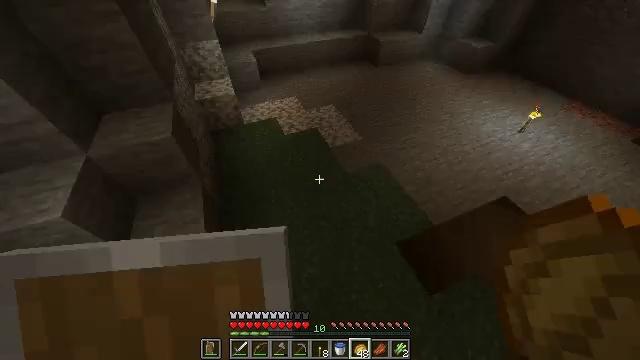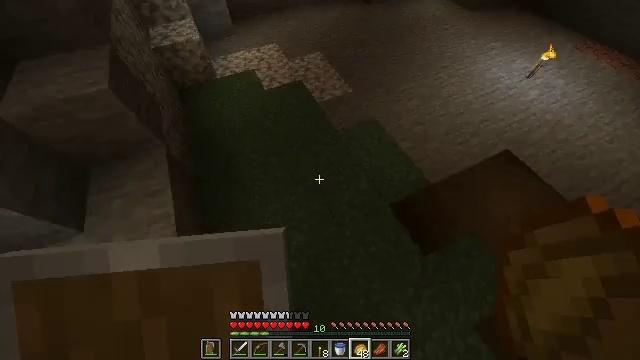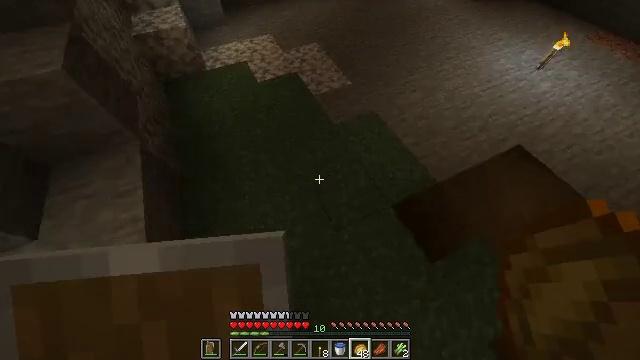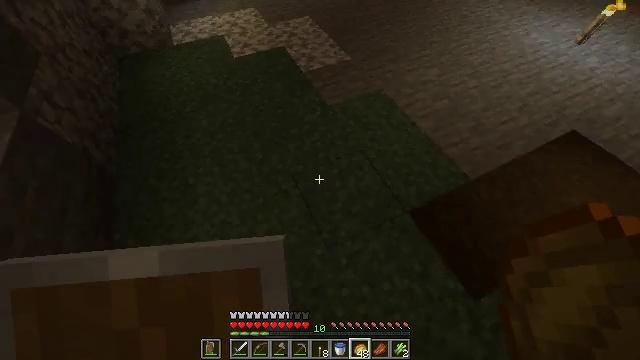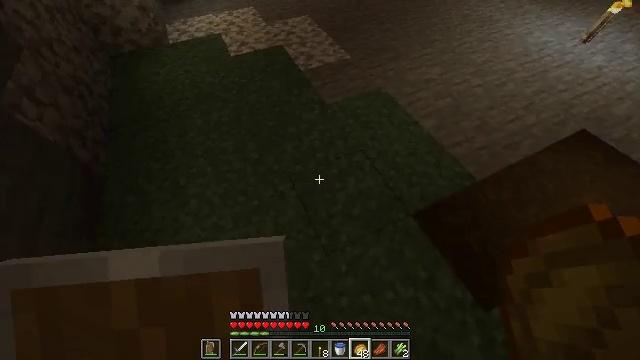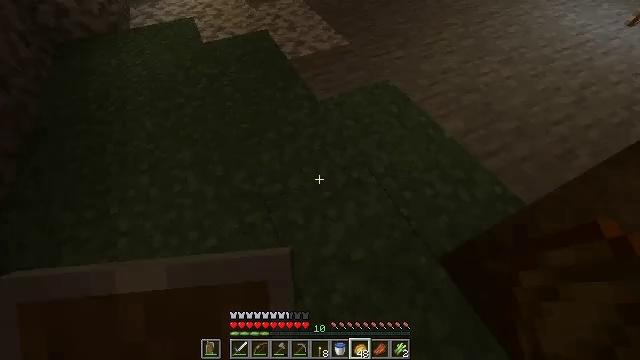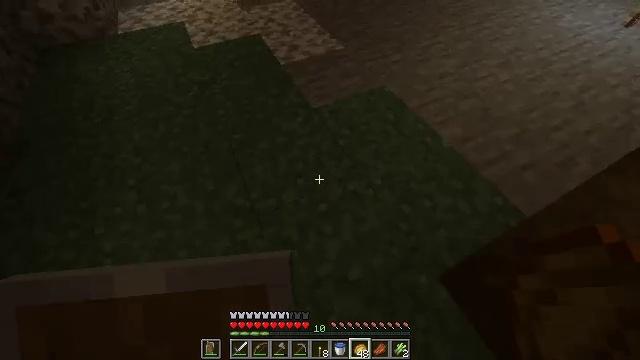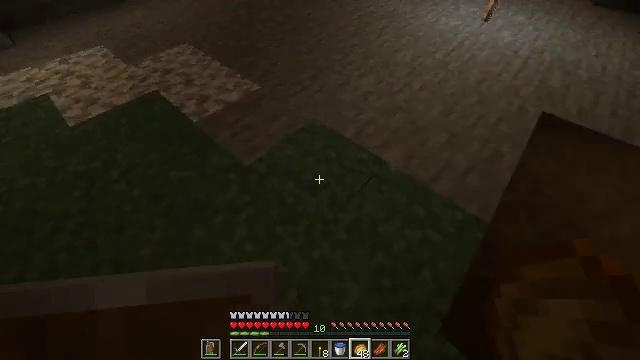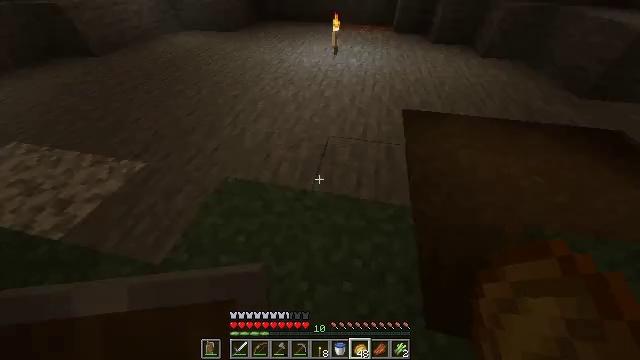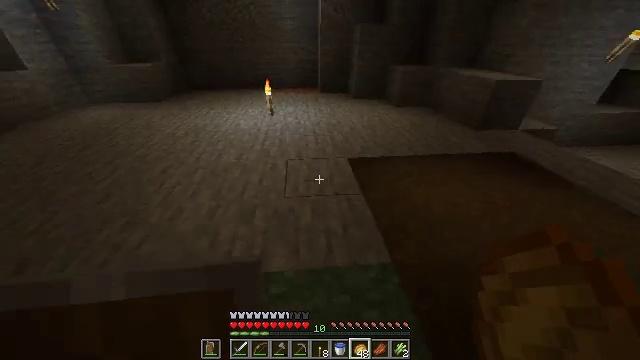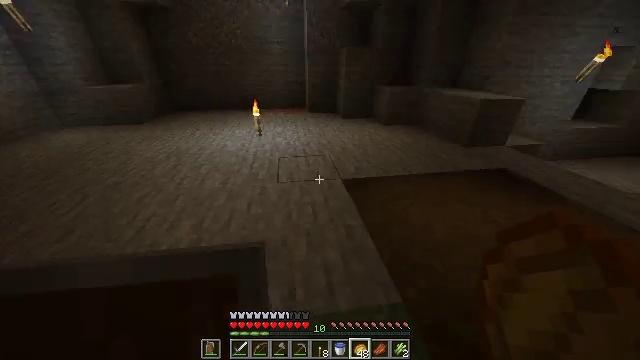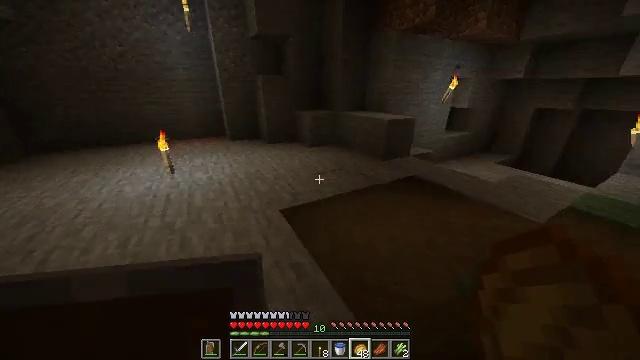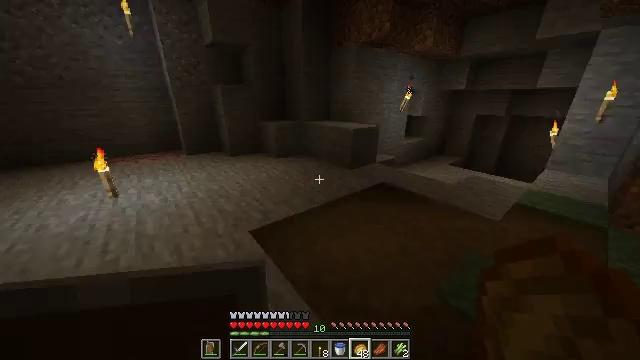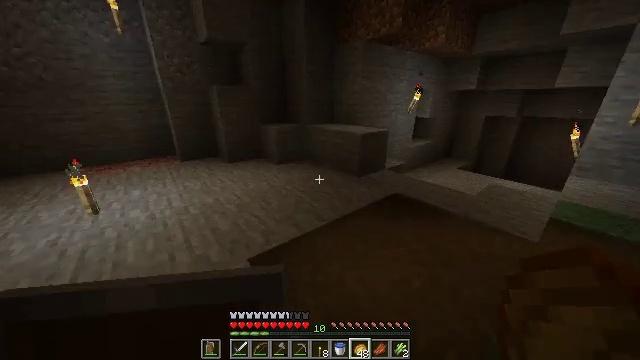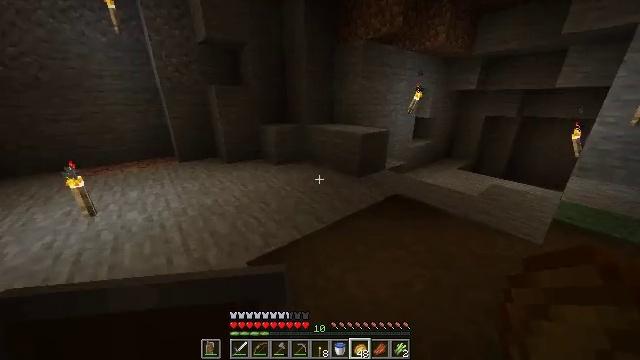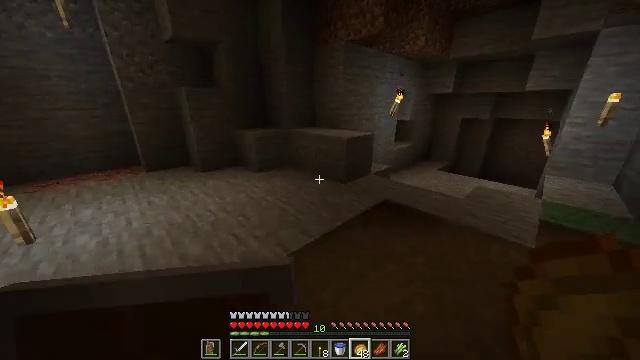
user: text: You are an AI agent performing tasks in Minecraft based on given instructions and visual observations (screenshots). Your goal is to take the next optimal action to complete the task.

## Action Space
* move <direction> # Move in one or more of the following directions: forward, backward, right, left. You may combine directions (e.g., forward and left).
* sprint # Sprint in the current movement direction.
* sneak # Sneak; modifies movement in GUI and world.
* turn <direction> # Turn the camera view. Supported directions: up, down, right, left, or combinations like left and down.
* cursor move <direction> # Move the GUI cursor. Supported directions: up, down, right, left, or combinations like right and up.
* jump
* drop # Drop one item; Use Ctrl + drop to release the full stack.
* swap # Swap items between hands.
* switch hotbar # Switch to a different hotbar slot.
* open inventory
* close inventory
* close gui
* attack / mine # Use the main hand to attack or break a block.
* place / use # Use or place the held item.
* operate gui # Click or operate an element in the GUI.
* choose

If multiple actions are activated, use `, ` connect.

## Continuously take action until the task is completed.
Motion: motion action
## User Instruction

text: Remove a baked potato from the inventory.
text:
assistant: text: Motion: move forward, turn right and down
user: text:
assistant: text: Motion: move forward
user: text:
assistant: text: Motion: move forward, turn up
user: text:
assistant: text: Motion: move forward
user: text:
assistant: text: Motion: move forward
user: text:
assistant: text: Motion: move forward, turn right
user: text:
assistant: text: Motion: move forward, turn right and up
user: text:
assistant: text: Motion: move forward, turn right and up
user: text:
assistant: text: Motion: move forward, turn right and up
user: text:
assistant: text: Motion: move forward, turn right and up
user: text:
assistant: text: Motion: move forward, turn right and up
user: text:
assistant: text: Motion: move forward, turn right and up
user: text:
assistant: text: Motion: move forward
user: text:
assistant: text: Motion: move forward
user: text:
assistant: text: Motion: move forward, turn right
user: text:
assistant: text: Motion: move forward, turn right and up
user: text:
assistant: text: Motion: move forward, turn right
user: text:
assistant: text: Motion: move forward, turn left
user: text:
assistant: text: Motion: move forward, turn left and up
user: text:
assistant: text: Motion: move forward
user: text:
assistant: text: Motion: move forward, turn right and up
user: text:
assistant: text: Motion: move forward, turn right and up
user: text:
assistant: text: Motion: move forward, turn up
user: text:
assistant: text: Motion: move forward
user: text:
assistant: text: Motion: move forward
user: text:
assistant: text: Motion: move forward
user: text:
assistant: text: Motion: move forward, turn down
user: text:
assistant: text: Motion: move forward
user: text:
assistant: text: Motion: move forward
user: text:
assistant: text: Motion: move forward and move left